【题型】证明题　【知识点】立体几何　【难度】easy
如图，\(P\) 是圆锥的顶点，\(O\) 是底面圆心，\(AB\) 是底面直径，且 \(AB = 2\)。

\vspace{0.5cm}

\noindent
(1) 若直线 \(PA\) 与圆锥底面的所成角为 \(\frac{\pi}{3}\)，求圆锥的侧面积；\\
(2) 已知 \(Q\) 是母线 \(PA\) 的中点，点 \(C\)、\(D\) 在底面圆周上，且弧 \(AC\) 的长为 \(\frac{\pi}{3}\)，\(CD \parallel AB\)。设点 \(M\) 在线段 \(OC\) 上，证明：直线 \(QM \parallel\) 平面 \(PBD\)。
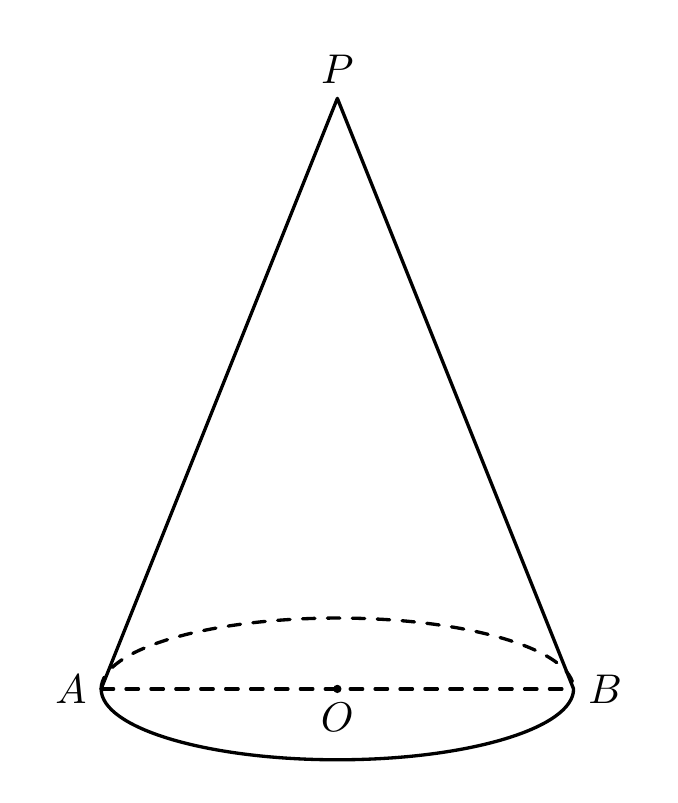
【解答】
\textbf{【答案】} (1) \(\boldsymbol{2\pi}\)；(2) 证明见解答。

\vspace{0.3cm}
\noindent
\textbf{【分析】} (1) 由题意及圆锥的性质，结合圆锥侧面积公式计算即可；\\
(2) 利用证明面面平行证线面平行。

\vspace{0.3cm}
\noindent
\textbf{【解答】}

\vspace{0.3cm}
\noindent
(1) 如图，连接 \(PO\)，依题意及圆锥的性质得 \(\angle PAO = \frac{\pi}{3}\)，\(AO = \frac{1}{2}AB = 1\)，\(\angle POA = \frac{\pi}{2}\)，

\vspace{0.3cm}

\noindent
所以
\[
PA = \frac{AO}{\cos \angle PAO} = \frac{1}{\cos \frac{\pi}{3}} = 2,
\]
所以圆锥的侧面积 \(S_{\text{侧}} = \pi \cdot AO \cdot PA = 2\pi\)。

\vspace{0.3cm}
\noindent
(2) 证明：连接 \(QO\)，\(QC\)，\(OD\)，\\
因为 \(Q\) 是母线 \(PA\) 的中点，\(AB\) 是底面圆 \(O\) 的直径，\\
所以 \(QO \parallel PB\)，\\
又 \(PB \subset\) 平面 \(PBD\)，\(QO \not\subset\) 平面 \(PBD\)，\\
所以 \(QO \parallel\) 平面 \(PBD\)，\\
因为 \(\overset{\frown}{AC} = \angle AOC \cdot OA = \frac{\pi}{3}\)，\\
所以 \(\angle AOC = \frac{\pi}{3}\)，\\
因为 \(CD \parallel AB\)，\\
所以 \(\angle OCD = \angle AOC = \frac{\pi}{3}\)，\\
则 \(\triangle OCD\) 为等边三角形，\(\angle COD = \frac{\pi}{3}\)，\\
所以 \(\angle BOD = \frac{\pi}{3}\)，\\
所以 \(\triangle OBD\) 为等边三角形，\(\angle OBD = \frac{\pi}{3}\)，\\
所以 \(OC \parallel BD\)，\\
所以四边形 \(OCDB\) 是平行四边形，则 \(OC \parallel BD\)，\\
又 \(BD \subset\) 平面 \(PBD\)，\(OC \not\subset\) 平面 \(PBD\)，\\
所以 \(OC \parallel\) 平面 \(PBD\)，\\
而 \(OC \cap QO = O\)，\(OC\)，\(QO \subset\) 平面 \(QCO\)，\\
所以平面 \(QCO \parallel\) 平面 \(PBD\)，\\
又 \(QM \subset\) 平面 \(QCO\)，所以 \(QM \parallel\) 平面 \(PBD\)。
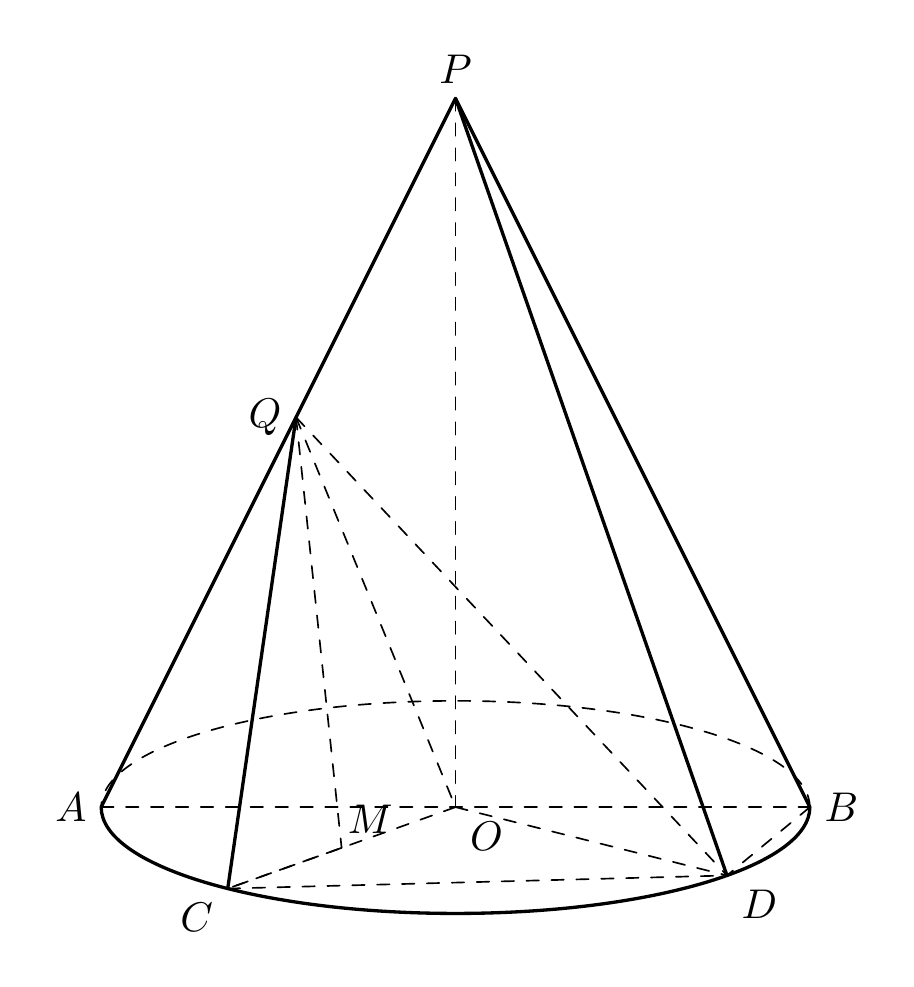